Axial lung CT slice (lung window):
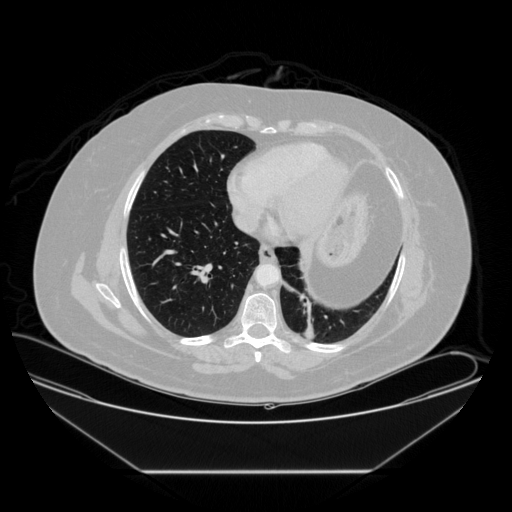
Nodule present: no